Question: I have a join table that has a field in it that I need to get into an Entity and have it updatable. I have the Table setup below, the column I need is "'PersonelleID'" in the "'Account'" table. Now, there may be multiple, so in that case, there's a concept of primary (think of it as if you were a student who went from one school to another, you'd have the same account but multiple schools).
Any idea how I can bring this into the Entity world? Generating the database ignores this field on the join table (probably because it doesn't know where to put it).
Trying to see what the best route to go is.

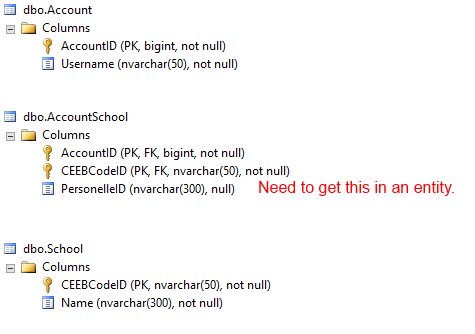
Answer: if you are using the Code-First approach you would create an entity for the join table that has foreign keys to both Account and School and your extra properties.
'''
public class Account
{
public int AccountId { get; set; }
public string UserName { get; set;}
}
public class AccountSchool
{
[ForeignKey("Account")]
public int AccountId { get; set; }
[ForeignKey("School")]
public string CEEBCodeId { get; set; }
public string PersonelleID { get; set; }
}
public class School
{
[Key]
public string CEEBCodeId { get; set; }
public string Name { get; set;}
}
'''
This is how I've done it and here's is an article explaining how to do it as well:
<URL>